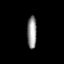
Tissue: lung
Cell type: Epithelial cells
Senescence score: 0.2107
Nuclear area (px): 307
Mean DAPI intensity: 146.883